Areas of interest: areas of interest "Future Learning City"
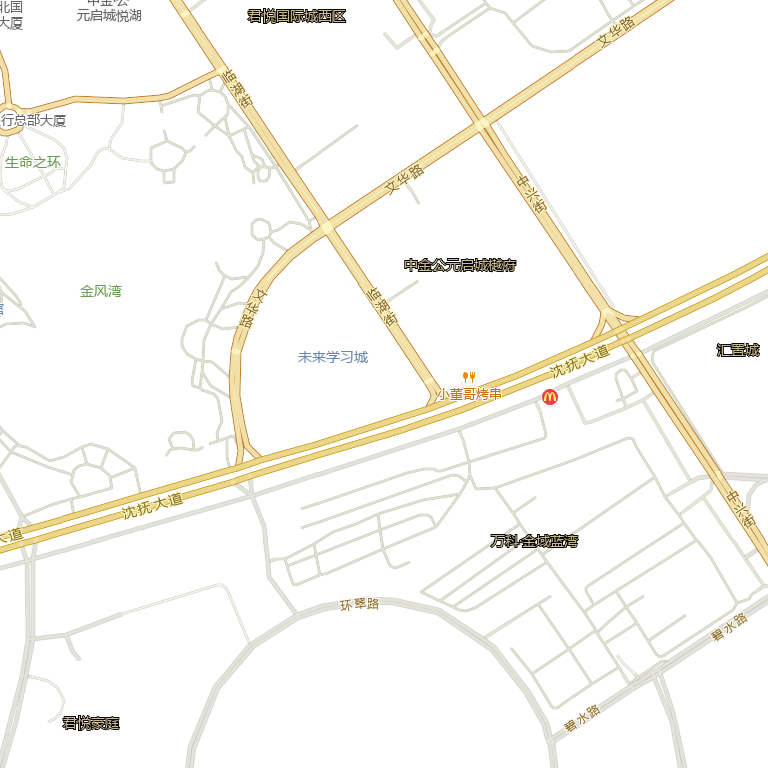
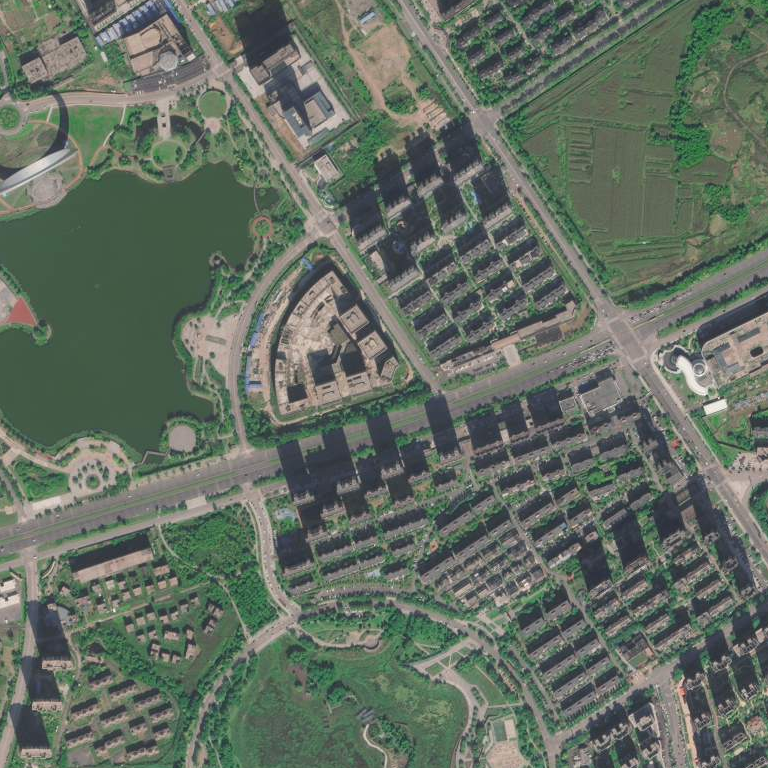